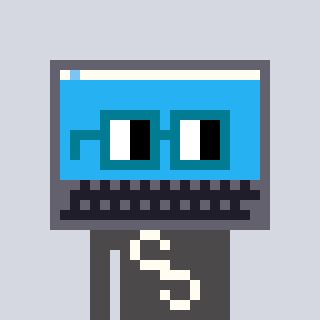
a pixel art character with square dark green glasses, a laptop-shaped head and a grayscale-colored body on a cool background